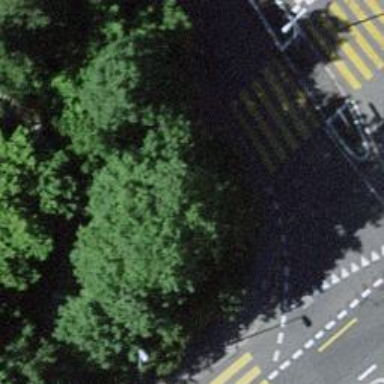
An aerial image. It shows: Kerb barrier.